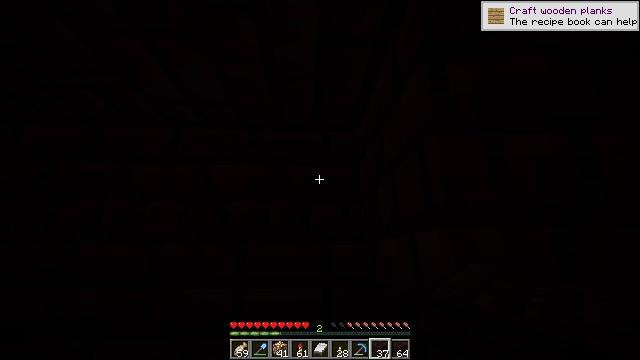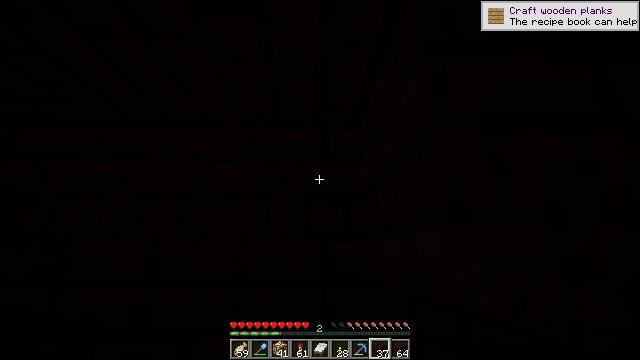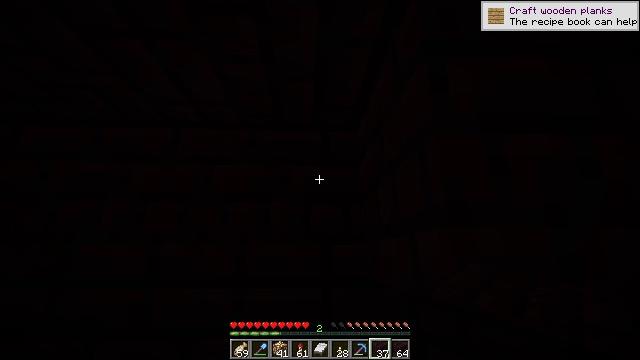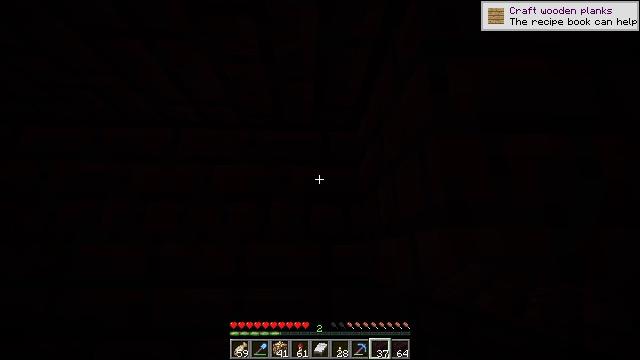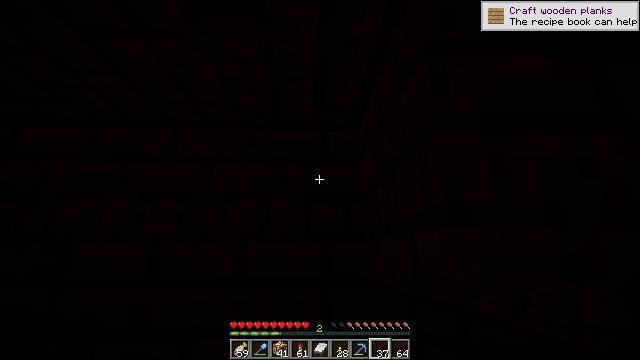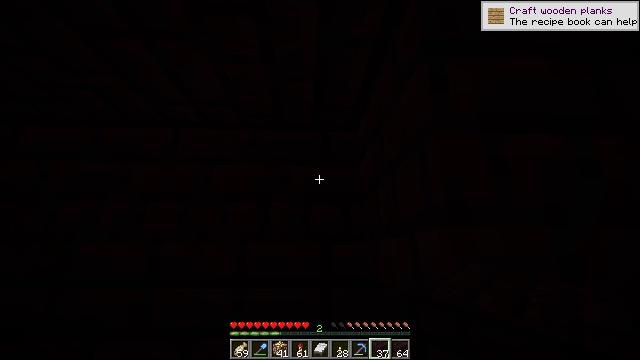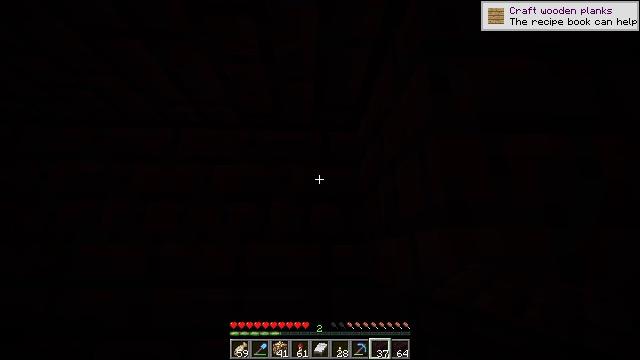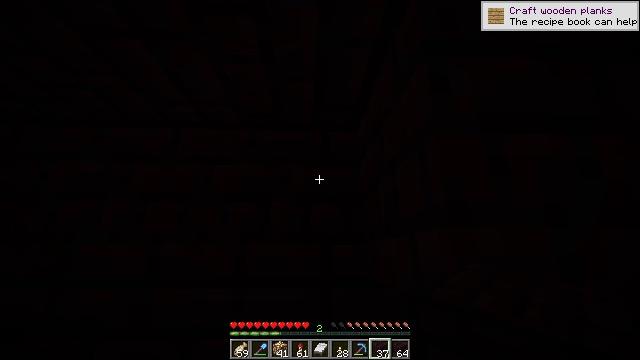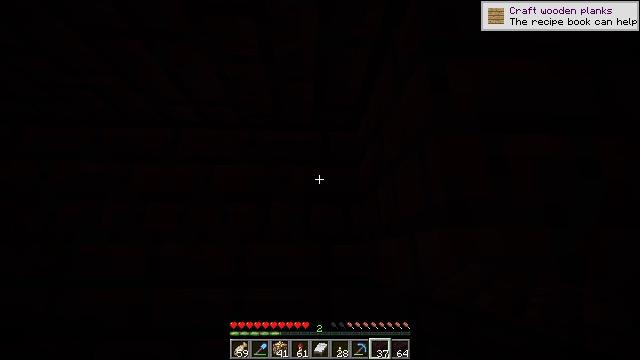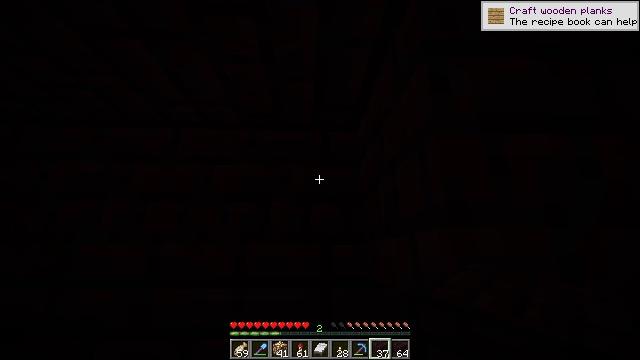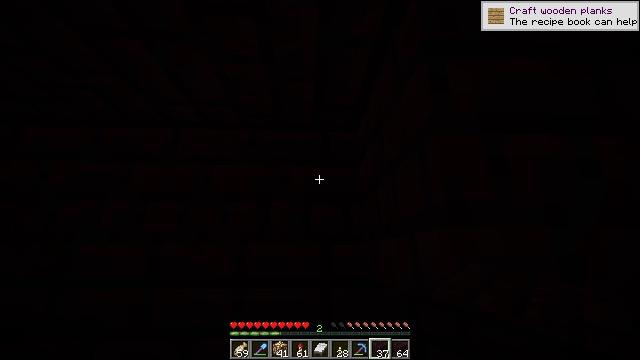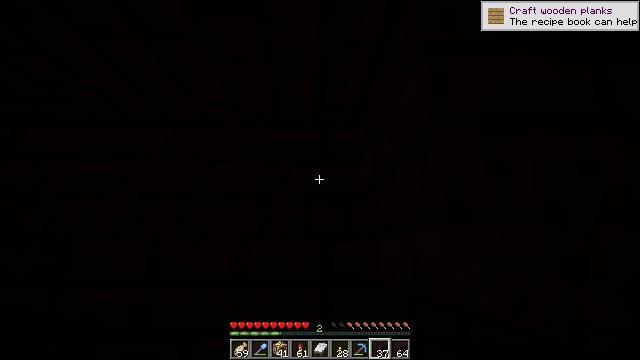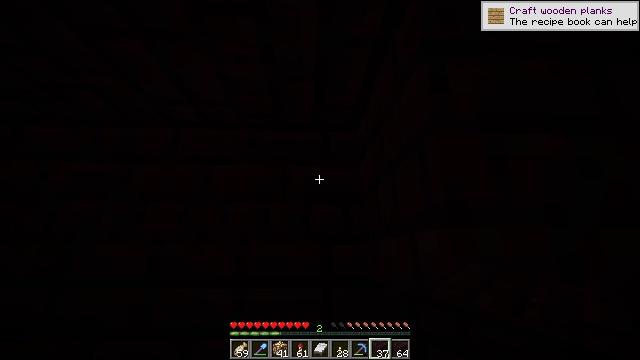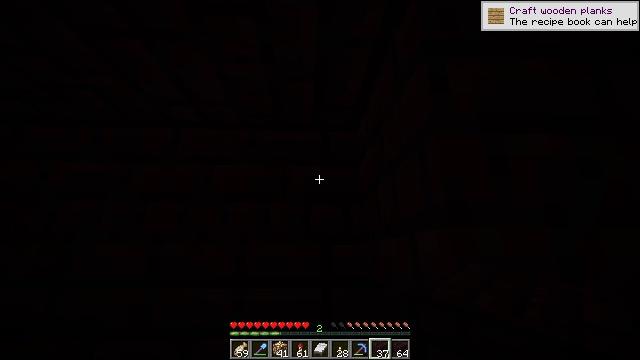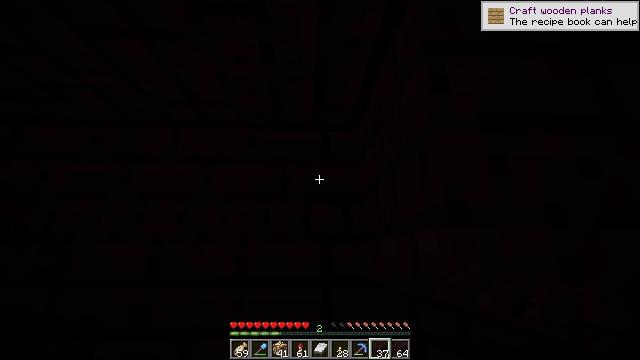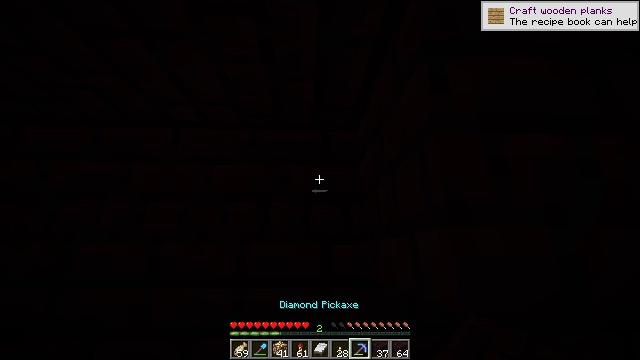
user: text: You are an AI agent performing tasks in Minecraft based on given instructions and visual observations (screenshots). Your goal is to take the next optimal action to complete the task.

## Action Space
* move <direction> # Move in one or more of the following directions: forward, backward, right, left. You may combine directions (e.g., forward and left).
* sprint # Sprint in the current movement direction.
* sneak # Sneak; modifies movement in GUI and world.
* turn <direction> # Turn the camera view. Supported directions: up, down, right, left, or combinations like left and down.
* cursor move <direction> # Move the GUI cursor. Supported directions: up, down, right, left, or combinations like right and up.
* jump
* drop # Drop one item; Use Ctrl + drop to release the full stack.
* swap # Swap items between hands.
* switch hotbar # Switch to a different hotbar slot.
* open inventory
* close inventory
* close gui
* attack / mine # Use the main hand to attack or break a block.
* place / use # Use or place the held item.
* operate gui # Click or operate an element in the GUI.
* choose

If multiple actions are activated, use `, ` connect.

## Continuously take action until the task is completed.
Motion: motion action
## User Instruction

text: Attack the nether brick slab to gather it.
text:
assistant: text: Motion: no_op
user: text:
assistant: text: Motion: no_op
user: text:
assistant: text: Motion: no_op
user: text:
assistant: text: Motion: no_op
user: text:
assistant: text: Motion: no_op
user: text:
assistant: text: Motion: no_op
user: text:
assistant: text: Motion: no_op
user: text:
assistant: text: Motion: no_op
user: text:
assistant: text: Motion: no_op
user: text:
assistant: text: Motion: no_op
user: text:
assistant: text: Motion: no_op
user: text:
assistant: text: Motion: no_op
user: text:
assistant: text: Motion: no_op
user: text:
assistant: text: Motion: no_op
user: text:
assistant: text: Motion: no_op
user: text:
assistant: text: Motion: no_op
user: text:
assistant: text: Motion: no_op
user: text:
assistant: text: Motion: no_op
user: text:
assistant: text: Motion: no_op
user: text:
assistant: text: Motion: no_op
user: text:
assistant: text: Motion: no_op
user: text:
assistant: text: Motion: no_op
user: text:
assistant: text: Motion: no_op
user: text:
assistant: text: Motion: no_op
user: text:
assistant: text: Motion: turn up
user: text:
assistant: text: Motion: turn up
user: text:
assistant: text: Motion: turn up
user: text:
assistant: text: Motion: turn up
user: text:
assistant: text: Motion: turn up
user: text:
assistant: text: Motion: turn up